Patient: sex M, age 58
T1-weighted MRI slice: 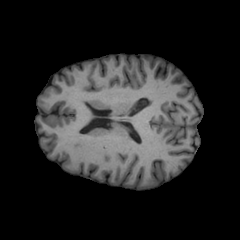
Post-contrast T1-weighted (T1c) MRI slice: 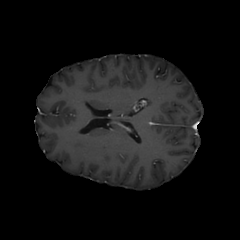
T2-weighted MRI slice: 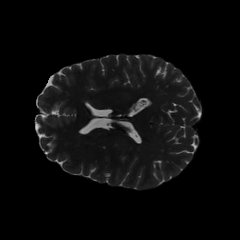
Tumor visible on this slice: no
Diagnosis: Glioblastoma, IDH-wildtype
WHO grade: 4